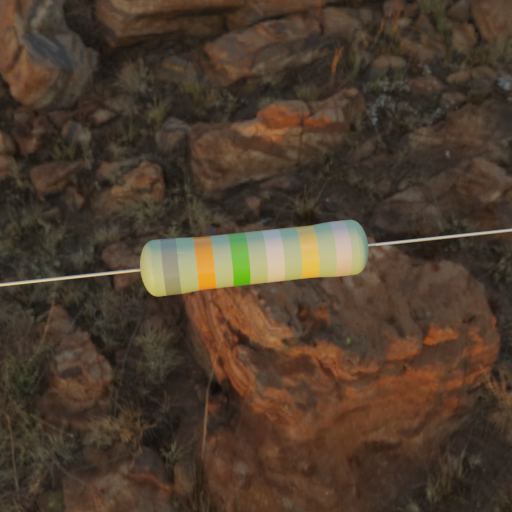
Resistor colour bands (in order): gray, orange, green, silver, gold, silver